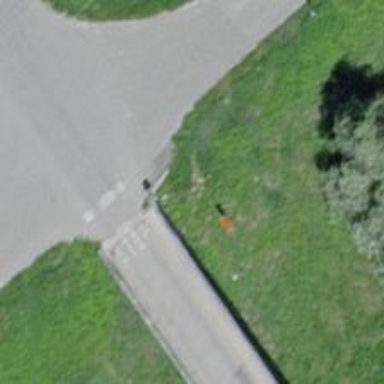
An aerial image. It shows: Pole with roof-covered pipeline marker.